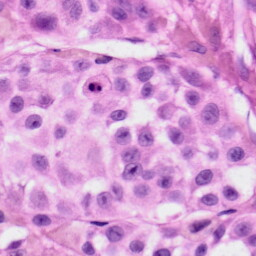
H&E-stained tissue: Skin